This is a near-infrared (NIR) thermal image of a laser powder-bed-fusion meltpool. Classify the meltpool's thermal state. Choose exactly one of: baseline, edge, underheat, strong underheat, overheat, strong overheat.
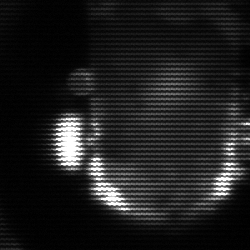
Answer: baseline